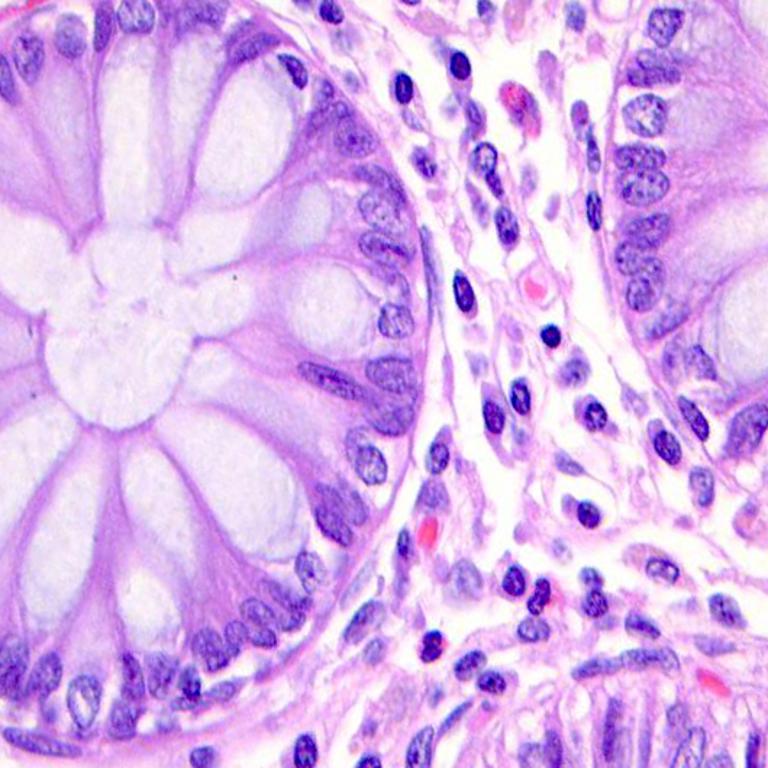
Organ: colon
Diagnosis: benign